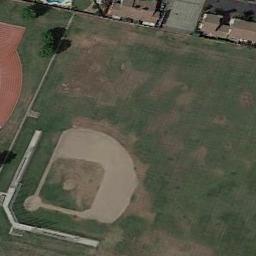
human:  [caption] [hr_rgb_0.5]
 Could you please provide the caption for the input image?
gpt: In the picture there is a baseball field and a parking lot .

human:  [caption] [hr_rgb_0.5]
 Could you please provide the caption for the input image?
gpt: A baseball diamond next to the playground and some houses beside .

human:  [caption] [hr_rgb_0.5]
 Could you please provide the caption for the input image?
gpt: There is a baseball diamond in the wasteland next to the playground .

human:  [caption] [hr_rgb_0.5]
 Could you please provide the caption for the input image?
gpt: A baseball diamond is in the middle of grass .

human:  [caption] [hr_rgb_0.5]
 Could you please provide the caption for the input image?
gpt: There is a red diamond next to the baseball diamond .